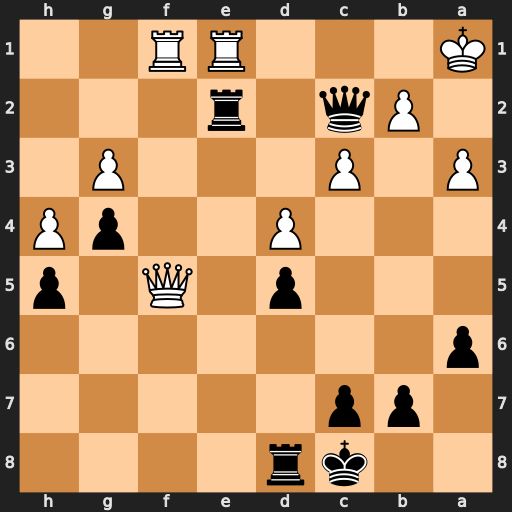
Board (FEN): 2kr4/1pp5/p7/3p1Q1p/3P2pP/P1P3P1/1Pq1r3/K3RR2
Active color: b
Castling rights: -
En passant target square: -
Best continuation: Qxf5 Rxf5 Rxe1+